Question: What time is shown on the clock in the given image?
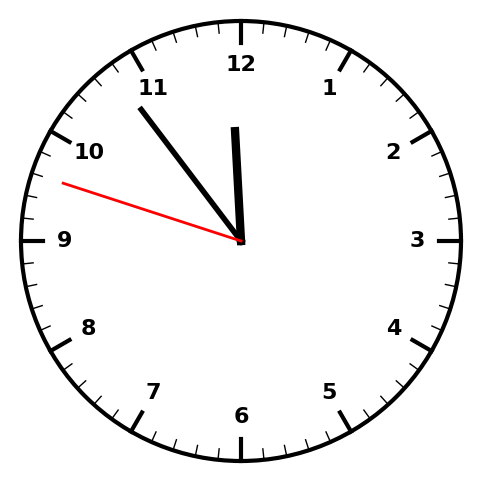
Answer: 11:53:48